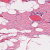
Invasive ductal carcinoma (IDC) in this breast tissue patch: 0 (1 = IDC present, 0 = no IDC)